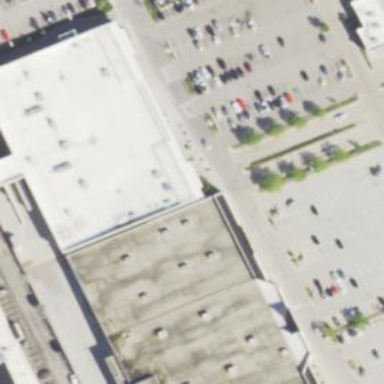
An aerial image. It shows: Retail building that houses department store.